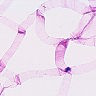
Metastatic tissue present: no